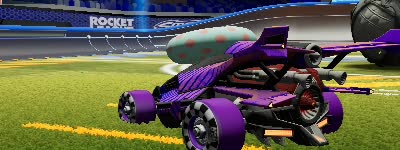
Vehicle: aftershock